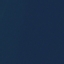
Land use / land cover: SeaLake